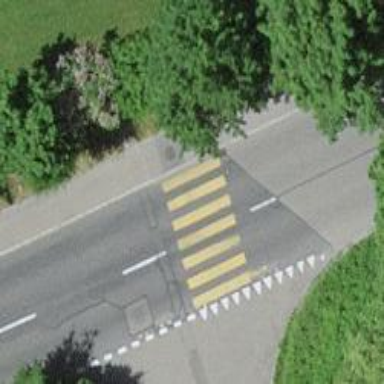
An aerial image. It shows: Uncontrolled road crossing.